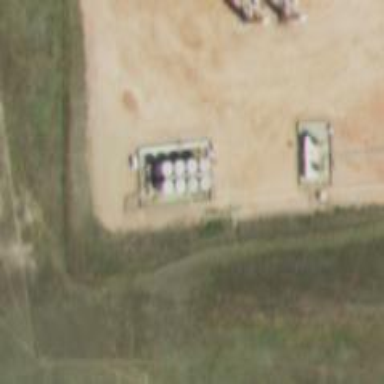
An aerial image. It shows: Storage tank that is man-made.